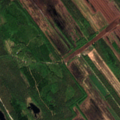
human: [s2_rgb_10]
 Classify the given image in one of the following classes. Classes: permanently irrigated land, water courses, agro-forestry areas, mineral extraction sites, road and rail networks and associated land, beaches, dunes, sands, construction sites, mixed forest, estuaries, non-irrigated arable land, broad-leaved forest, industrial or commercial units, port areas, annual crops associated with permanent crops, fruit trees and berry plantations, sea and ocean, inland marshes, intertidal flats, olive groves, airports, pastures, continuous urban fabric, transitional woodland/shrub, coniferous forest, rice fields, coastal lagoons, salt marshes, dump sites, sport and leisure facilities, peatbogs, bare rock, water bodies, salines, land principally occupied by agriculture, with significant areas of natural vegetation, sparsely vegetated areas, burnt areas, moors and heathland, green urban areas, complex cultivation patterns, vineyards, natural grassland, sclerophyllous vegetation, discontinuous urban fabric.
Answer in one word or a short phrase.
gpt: land principally occupied by agriculture, with significant areas of natural vegetation, coniferous forest, mixed forest, peatbogs, water bodies